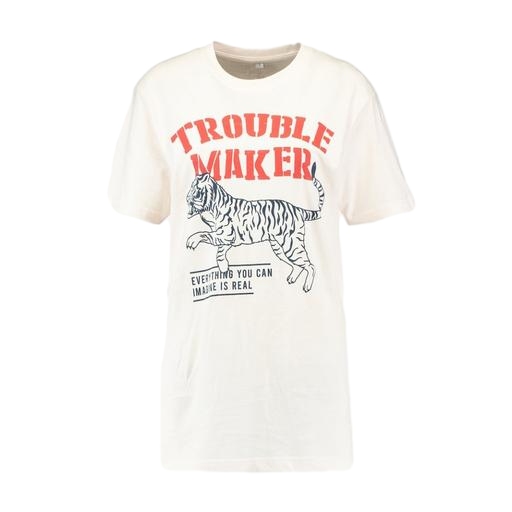
tiger t-shirt, graphic t-shirt, graphic tee shirt, white background